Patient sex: M
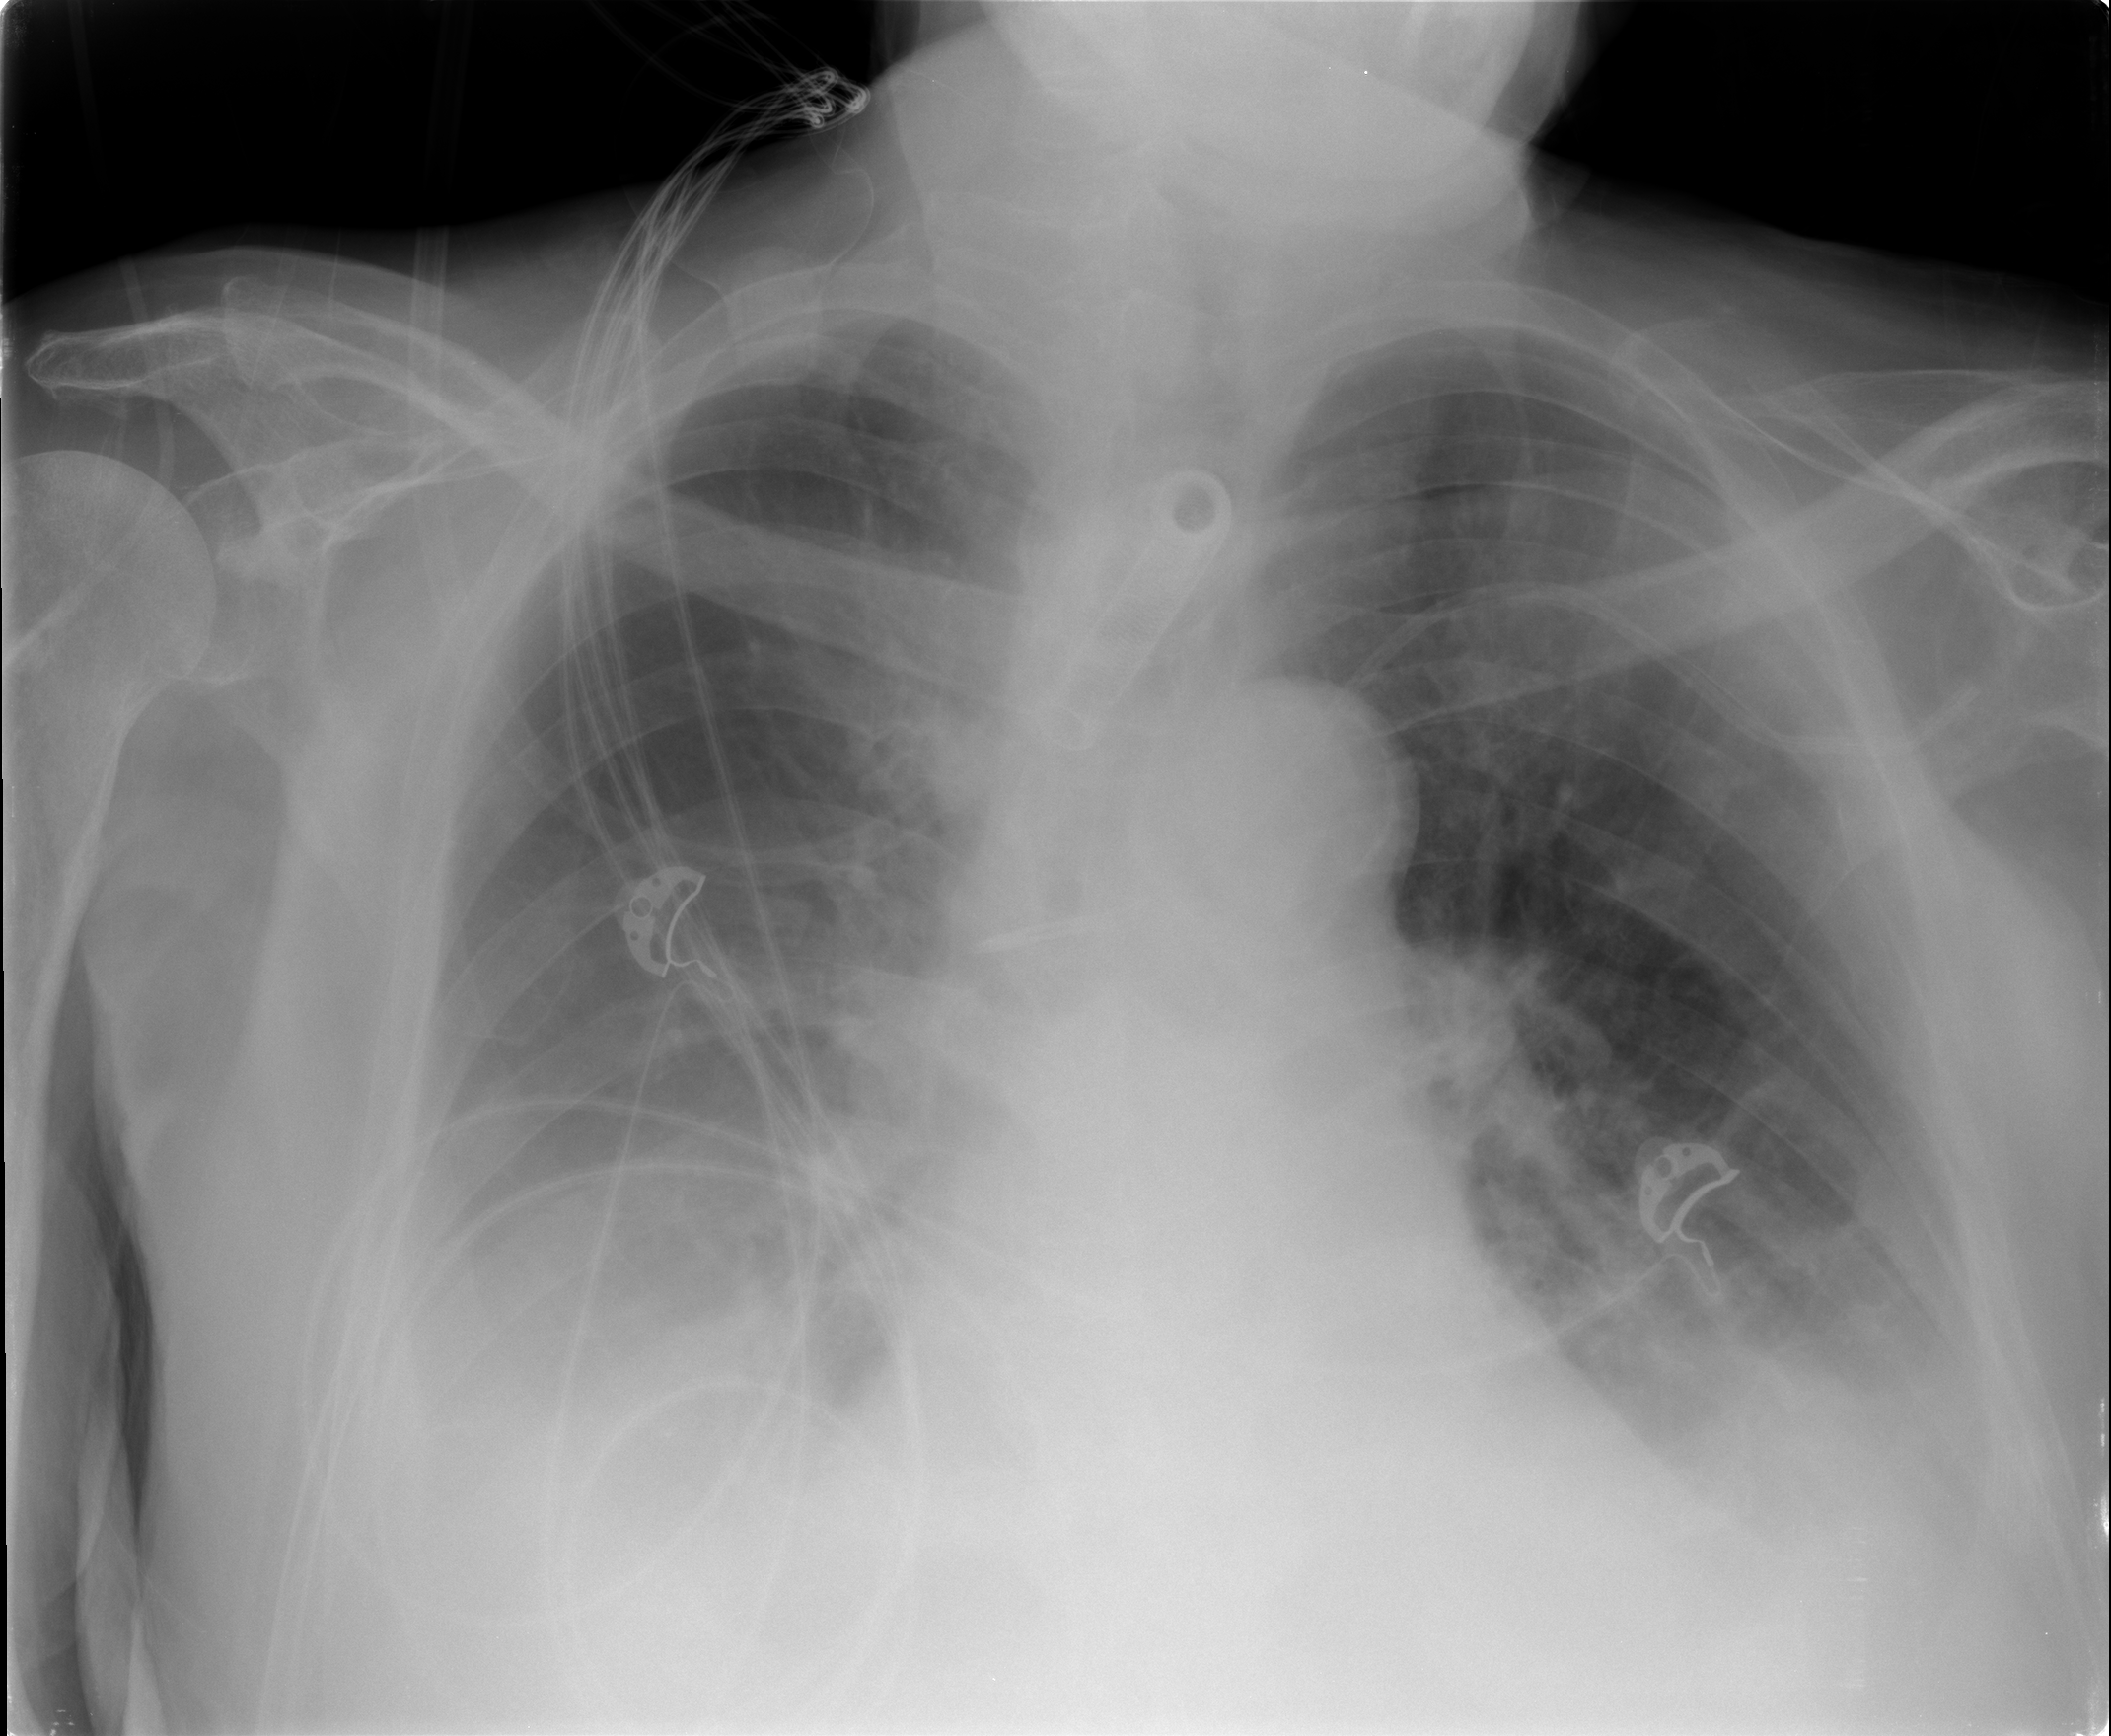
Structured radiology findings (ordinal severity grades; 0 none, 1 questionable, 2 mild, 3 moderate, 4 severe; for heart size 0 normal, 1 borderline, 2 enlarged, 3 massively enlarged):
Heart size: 2
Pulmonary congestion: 2
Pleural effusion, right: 3
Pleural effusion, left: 2
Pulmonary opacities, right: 2
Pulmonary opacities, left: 0
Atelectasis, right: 3
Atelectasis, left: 3